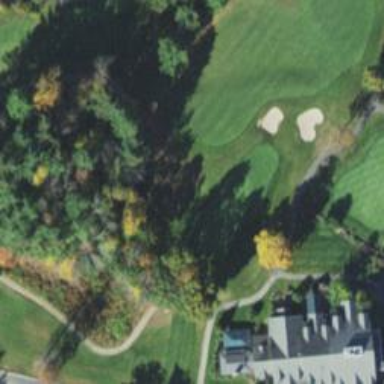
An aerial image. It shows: Path for both roads and golfers.